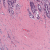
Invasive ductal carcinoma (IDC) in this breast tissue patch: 1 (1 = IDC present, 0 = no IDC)